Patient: sex M, age 69
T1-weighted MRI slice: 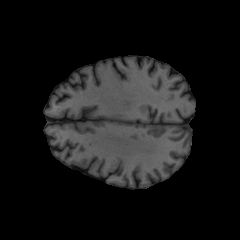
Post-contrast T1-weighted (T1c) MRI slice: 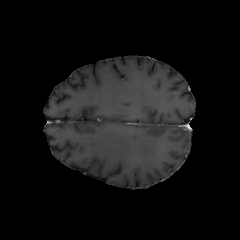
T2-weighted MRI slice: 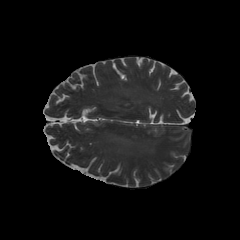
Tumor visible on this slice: no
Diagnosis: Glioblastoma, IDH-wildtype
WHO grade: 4